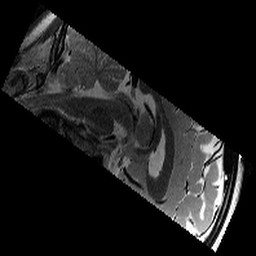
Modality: T2w
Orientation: sagittal
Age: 12
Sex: male
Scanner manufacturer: siemens
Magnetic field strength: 3 T
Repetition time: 9.23 s
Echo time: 0.067 s